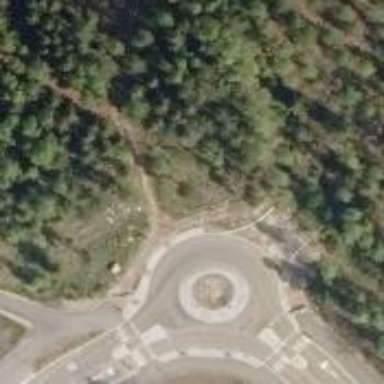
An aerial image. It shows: Tertiary road leading to roundabout.